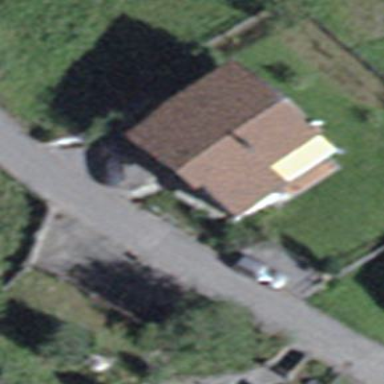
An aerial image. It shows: Detached building.